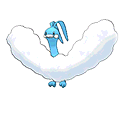
Pok\u00e9mon: altaria